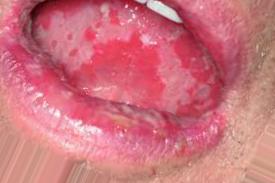
Condition: Mouth Ulcer